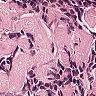
Metastatic tissue present: no